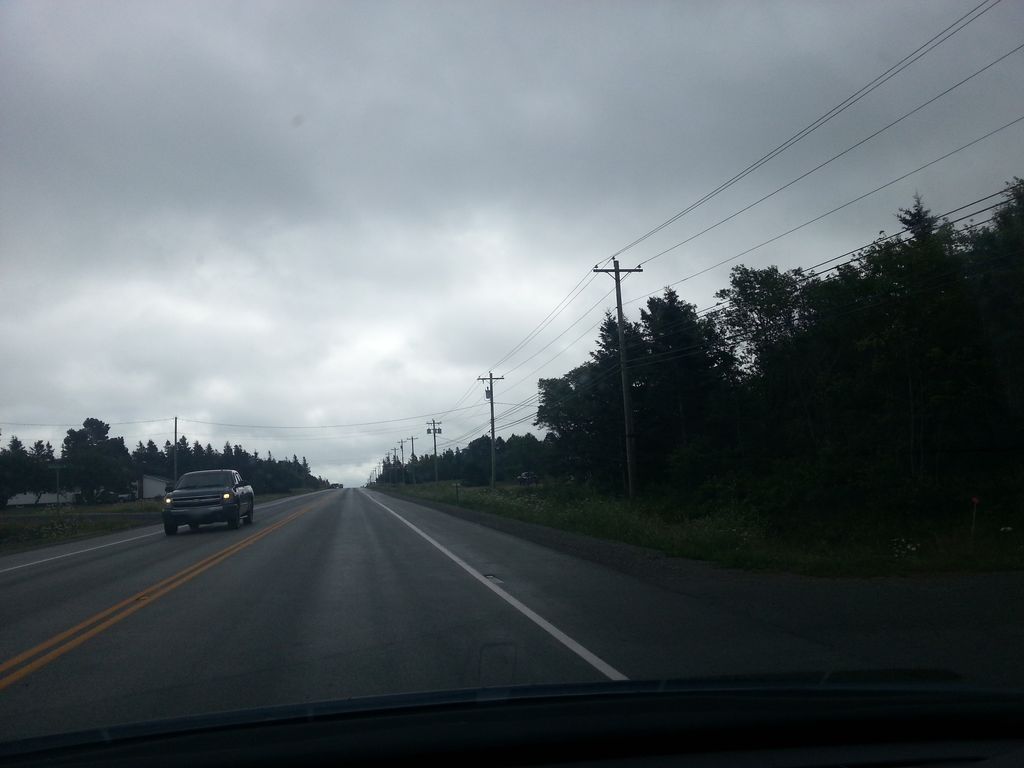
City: charlottetown